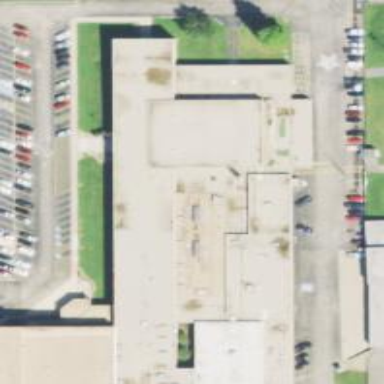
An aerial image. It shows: School.